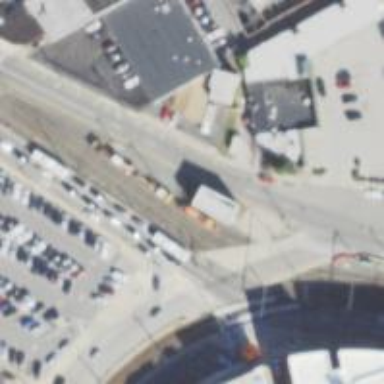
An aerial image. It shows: Tram railway service yard with electrified contact line.